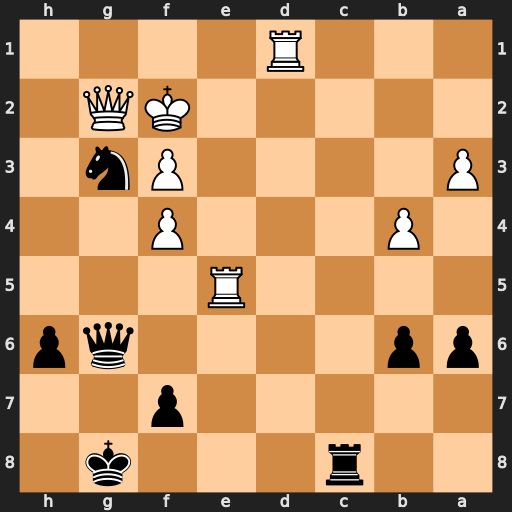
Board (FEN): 2r3k1/5p2/pp4qp/4R3/1P3P2/P4Pn1/5KQ1/3R4
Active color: b
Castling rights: -
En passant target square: -
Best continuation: Rc2+ Kg1 Rxg2+